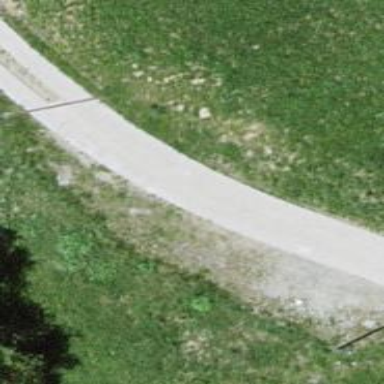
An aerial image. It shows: Concrete track with grade 1 tracktype.